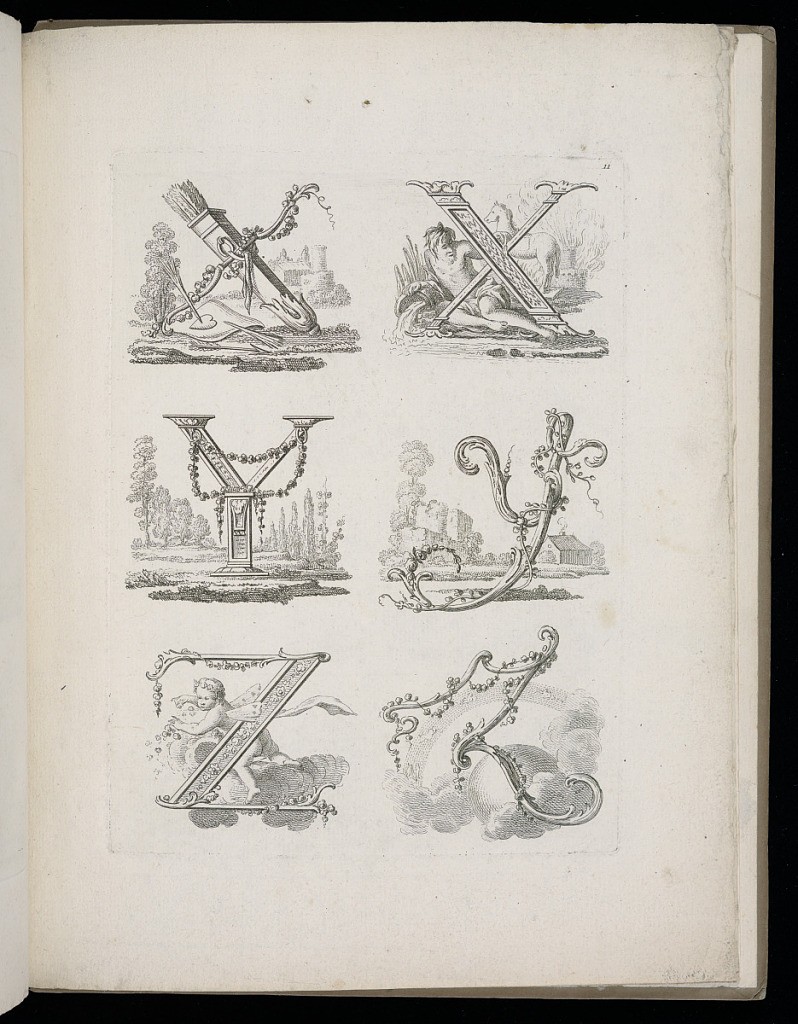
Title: Designs for the Letters X, Y, Z
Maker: Jean Baptiste Piauger, French, active 1760s
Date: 1767
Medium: Etching and engraving on laid paper
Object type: Print
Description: A plate of six designs for the letters ‘X', ‘Y' and ‘Z', from a series of decorative letters, published in Pouget's ‘Dictionnaire des chifres […]'. The plate features six ornamental inhabited letter designs, two per row, featuring a winged putto, a male figure by a river, a horse, a quiver with arrows, clouds, and pastoral landscapes, with rococo ornament, acanthus leaves, rosettes, scrolling foliate, garlands of flowers, and friezes. The plate is numbered.